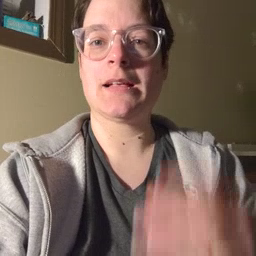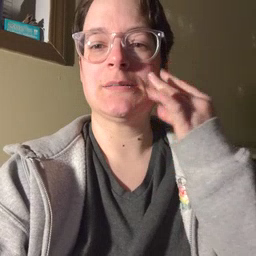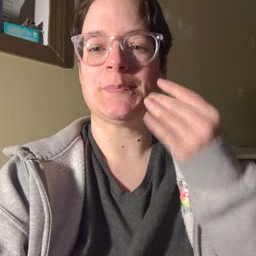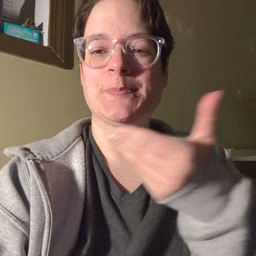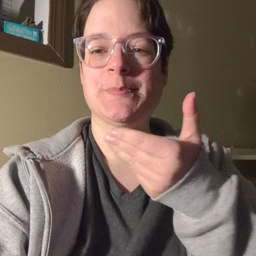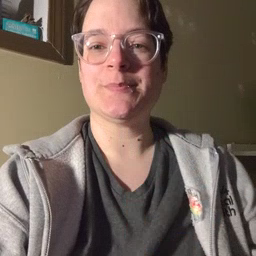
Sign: kitty